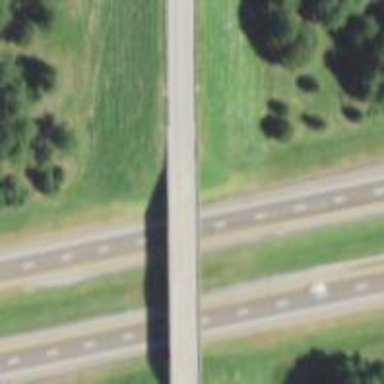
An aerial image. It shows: Secondary road crossing viaduct bridge.